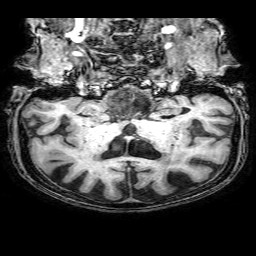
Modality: T1w
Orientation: sagittal
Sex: female
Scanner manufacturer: philips
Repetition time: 0.008112 s
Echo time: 0.00372 s